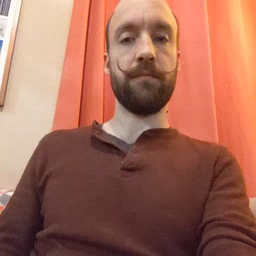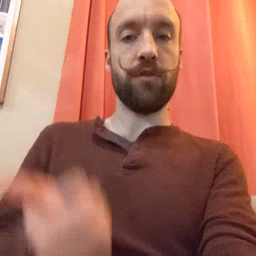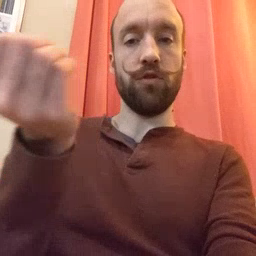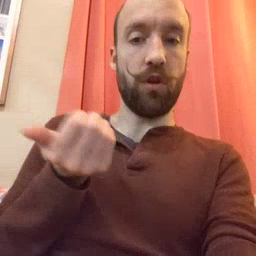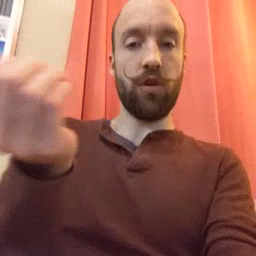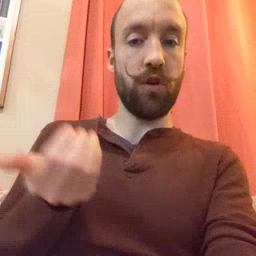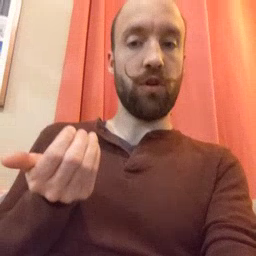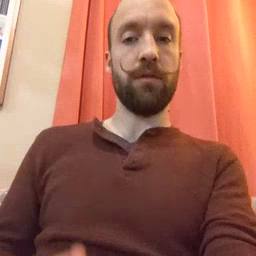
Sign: drawer